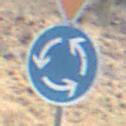
Verkehrszeichen: Kreisverkehr
Zusatzzeichen oben: VorfahrtGewaehren
Umgebung: Outdoor, Nature
Tageszeit: Midday
Wetter: Clear
Licht: Natural
Jahreszeit: NotSpecified
Kontrast: HighContrast